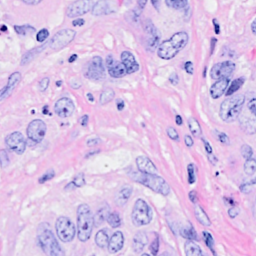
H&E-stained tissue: Breast